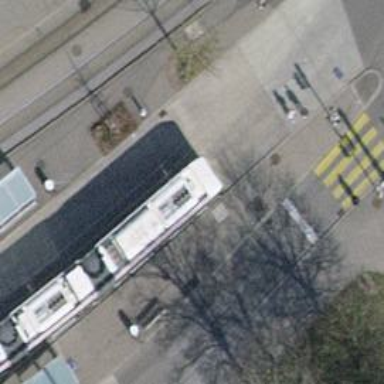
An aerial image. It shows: Bus stop for trolleybuses with designated stop position for public transport.